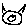
Label: cat